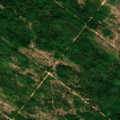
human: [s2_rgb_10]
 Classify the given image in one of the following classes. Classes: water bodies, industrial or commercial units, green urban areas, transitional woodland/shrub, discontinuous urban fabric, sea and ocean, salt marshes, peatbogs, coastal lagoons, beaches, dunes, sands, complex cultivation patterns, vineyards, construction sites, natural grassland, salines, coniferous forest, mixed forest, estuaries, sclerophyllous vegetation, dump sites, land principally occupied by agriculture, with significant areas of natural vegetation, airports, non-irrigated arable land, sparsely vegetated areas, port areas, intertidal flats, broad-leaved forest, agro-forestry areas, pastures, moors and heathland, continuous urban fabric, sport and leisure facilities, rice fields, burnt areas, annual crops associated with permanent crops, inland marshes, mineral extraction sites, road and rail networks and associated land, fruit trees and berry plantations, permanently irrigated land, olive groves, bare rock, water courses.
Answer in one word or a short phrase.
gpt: broad-leaved forest, mixed forest, transitional woodland/shrub